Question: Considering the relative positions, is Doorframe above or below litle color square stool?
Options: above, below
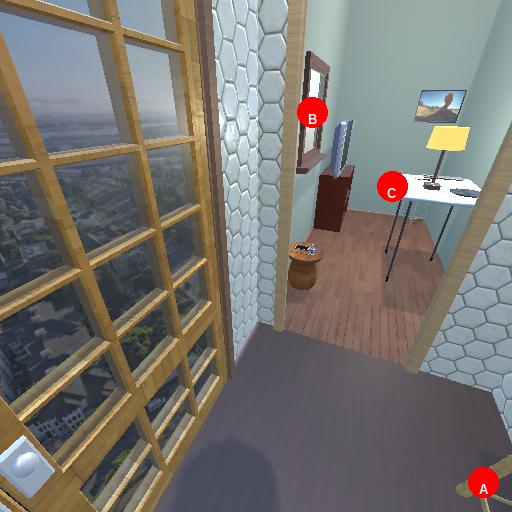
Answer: above